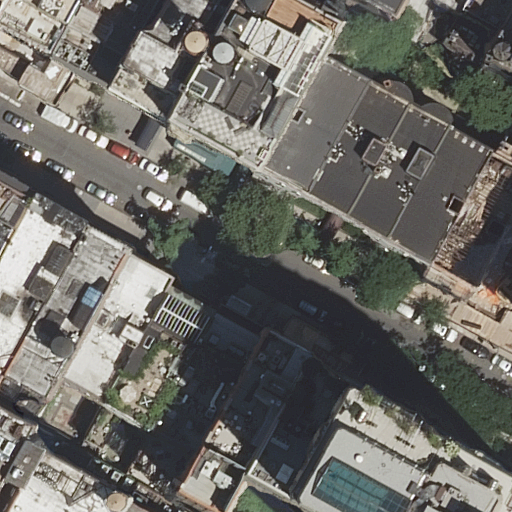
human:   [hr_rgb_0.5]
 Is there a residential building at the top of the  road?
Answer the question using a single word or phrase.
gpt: yes

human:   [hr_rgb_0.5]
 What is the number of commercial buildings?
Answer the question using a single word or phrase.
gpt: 0

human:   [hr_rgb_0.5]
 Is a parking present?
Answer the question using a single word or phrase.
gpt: yes

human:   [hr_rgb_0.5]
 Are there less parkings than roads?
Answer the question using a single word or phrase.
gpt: no

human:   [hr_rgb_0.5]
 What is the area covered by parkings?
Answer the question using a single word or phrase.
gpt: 1536m2

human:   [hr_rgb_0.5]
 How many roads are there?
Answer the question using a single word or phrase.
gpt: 1

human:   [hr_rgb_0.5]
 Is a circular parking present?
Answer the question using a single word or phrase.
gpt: no

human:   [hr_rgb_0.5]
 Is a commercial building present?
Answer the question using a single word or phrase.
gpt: no

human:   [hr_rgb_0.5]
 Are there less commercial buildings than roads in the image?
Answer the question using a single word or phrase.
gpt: yes

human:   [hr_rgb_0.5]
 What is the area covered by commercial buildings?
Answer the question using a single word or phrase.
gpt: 0m2

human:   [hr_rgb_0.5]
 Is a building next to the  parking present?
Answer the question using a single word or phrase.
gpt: yes

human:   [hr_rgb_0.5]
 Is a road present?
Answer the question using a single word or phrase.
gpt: yes

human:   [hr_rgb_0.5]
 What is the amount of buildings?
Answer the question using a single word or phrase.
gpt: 23

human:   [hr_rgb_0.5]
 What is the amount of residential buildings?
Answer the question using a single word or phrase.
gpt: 23

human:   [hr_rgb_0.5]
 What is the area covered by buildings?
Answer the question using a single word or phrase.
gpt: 7452m2

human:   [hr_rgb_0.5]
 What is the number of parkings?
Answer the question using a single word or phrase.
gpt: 1

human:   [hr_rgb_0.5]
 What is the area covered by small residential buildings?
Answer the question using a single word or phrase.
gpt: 205m2

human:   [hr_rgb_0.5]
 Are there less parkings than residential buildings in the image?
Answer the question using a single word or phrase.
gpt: yes

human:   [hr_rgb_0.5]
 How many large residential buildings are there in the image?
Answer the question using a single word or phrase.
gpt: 4

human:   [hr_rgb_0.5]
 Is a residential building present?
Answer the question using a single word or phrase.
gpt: yes

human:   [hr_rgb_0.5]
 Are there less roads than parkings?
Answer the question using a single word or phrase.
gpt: no

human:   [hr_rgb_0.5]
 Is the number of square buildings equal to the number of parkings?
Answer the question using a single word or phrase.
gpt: no

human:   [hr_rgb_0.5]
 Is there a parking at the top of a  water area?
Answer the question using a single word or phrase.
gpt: no

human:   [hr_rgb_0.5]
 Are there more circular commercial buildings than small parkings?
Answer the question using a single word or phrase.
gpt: no

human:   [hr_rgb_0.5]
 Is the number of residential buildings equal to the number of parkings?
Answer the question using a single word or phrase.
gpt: no

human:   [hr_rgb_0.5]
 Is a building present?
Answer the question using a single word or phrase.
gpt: yes

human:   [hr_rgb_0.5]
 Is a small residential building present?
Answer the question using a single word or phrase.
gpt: yes

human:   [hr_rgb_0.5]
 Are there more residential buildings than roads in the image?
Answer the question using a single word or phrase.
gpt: yes

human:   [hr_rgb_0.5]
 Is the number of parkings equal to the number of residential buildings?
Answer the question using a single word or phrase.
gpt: no

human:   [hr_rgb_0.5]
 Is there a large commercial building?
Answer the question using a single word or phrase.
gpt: no

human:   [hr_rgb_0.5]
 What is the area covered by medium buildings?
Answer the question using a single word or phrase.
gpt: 3243m2

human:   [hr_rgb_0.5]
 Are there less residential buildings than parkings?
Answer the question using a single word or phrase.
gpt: no

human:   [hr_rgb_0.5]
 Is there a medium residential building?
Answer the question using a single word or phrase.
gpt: yes

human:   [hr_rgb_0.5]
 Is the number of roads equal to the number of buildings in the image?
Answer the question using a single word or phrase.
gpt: no

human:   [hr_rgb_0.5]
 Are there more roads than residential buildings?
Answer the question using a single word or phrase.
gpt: no

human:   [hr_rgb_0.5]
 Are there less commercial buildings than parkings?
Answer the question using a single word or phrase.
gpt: yes

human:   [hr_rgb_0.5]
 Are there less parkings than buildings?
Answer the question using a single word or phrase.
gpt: yes

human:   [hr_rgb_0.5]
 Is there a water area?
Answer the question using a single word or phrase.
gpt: no

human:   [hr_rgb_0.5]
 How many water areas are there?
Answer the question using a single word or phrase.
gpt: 0

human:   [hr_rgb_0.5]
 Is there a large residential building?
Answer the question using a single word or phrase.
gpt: yes

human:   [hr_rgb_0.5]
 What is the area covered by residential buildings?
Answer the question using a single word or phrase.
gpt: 7452m2

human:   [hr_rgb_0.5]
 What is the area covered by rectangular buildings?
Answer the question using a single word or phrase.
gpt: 4774m2

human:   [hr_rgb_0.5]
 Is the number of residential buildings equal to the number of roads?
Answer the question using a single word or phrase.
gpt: no

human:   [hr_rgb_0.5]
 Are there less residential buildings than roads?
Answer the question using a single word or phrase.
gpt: no

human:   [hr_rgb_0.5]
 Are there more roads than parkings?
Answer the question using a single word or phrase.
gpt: no

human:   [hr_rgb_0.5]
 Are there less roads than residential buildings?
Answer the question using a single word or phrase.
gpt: yes

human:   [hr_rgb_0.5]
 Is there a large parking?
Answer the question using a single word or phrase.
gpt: yes

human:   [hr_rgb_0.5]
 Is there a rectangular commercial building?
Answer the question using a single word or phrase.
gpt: no

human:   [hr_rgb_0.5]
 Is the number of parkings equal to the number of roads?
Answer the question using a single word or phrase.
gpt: yes

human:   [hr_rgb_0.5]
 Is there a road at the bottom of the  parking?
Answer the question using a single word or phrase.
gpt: no

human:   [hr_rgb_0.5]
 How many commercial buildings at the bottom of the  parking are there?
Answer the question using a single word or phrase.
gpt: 0

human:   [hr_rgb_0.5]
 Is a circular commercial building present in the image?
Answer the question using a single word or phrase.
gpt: no

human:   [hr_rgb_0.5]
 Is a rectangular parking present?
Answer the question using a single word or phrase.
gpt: yes

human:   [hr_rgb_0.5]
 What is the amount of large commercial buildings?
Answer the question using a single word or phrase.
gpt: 0

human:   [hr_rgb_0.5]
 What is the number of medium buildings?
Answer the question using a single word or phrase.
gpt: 11

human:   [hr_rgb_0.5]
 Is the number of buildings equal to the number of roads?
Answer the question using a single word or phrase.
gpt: no

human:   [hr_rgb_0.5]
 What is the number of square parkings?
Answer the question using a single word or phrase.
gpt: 0

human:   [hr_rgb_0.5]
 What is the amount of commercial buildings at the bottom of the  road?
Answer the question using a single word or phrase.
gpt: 0

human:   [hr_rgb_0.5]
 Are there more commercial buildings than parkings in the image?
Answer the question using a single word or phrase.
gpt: no

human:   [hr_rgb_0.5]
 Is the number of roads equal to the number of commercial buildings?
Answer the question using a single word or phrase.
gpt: no

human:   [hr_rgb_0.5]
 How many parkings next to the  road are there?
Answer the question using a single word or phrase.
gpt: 1

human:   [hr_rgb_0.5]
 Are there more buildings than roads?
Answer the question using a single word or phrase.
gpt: yes

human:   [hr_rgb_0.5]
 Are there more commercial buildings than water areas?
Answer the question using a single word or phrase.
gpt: no

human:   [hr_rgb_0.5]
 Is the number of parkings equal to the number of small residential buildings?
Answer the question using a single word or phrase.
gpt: no